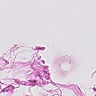
Metastatic tissue present: no